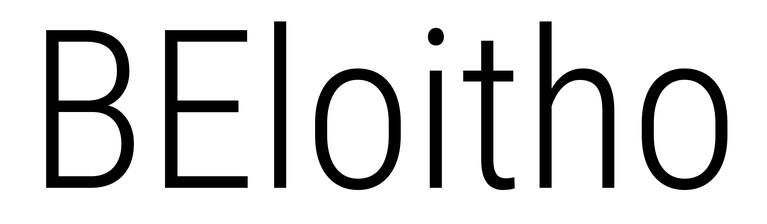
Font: Roboto_Condensed_Light